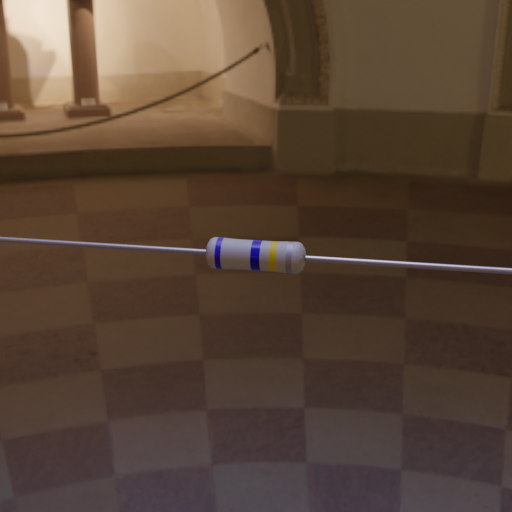
Resistor colour bands (in order): blue, blue, yellow, silver